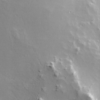
Label: not_dusty